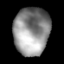
Tissue: lung
Cell type: Endothelial cells
Senescence score: 0.1623
Nuclear area (px): 1667
Mean DAPI intensity: 144.614